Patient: sex F, age 49
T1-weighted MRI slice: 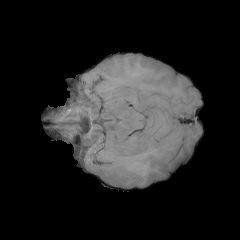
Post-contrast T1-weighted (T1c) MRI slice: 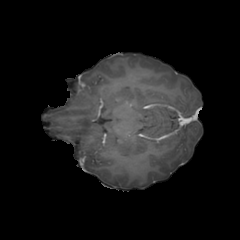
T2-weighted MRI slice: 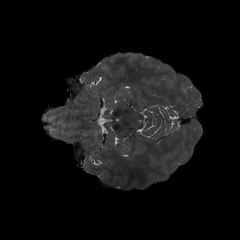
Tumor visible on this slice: no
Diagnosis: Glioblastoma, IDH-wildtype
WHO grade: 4